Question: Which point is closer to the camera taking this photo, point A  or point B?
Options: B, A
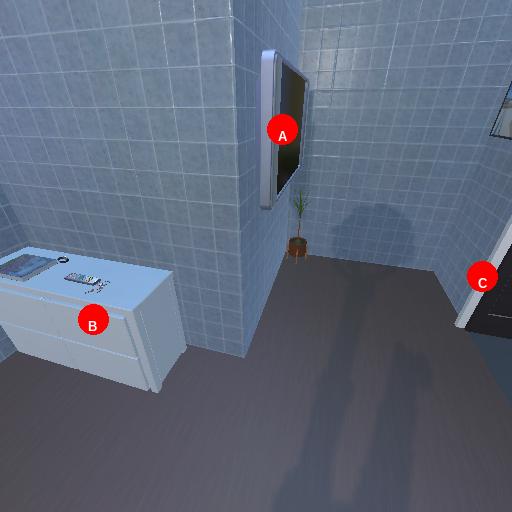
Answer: B